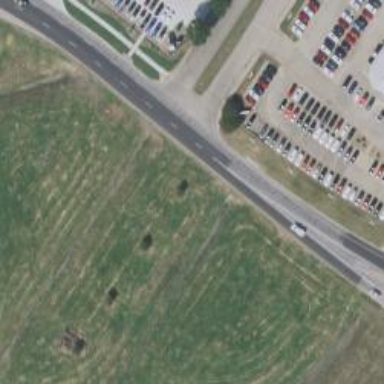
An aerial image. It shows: Secondary road with frontage road alongside.